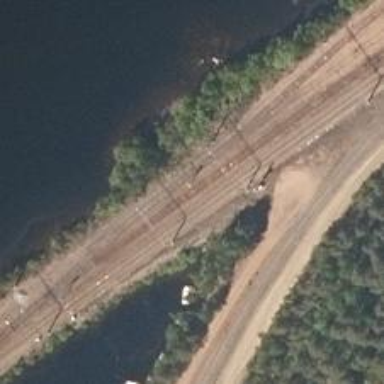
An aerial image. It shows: Railway signal.